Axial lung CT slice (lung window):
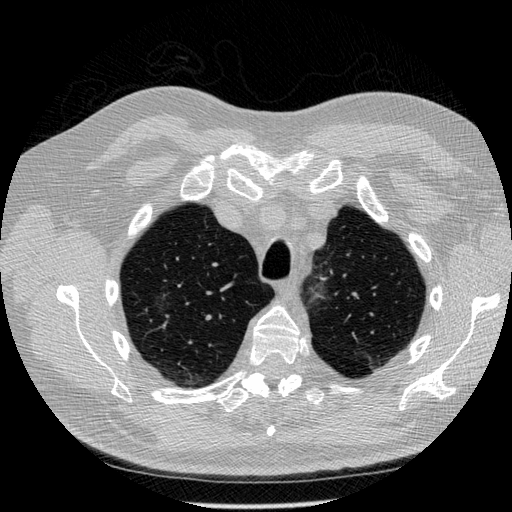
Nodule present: no